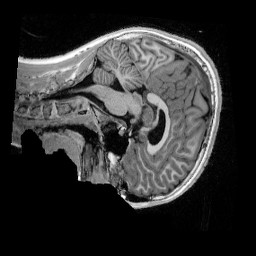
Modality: UNIT1_denoised
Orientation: sagittal
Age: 12
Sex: male
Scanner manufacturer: siemens
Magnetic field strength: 3 T
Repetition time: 4 s
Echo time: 0.00303 s